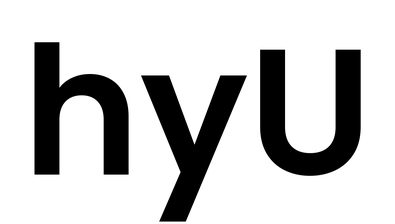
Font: Poppins-SemiBold